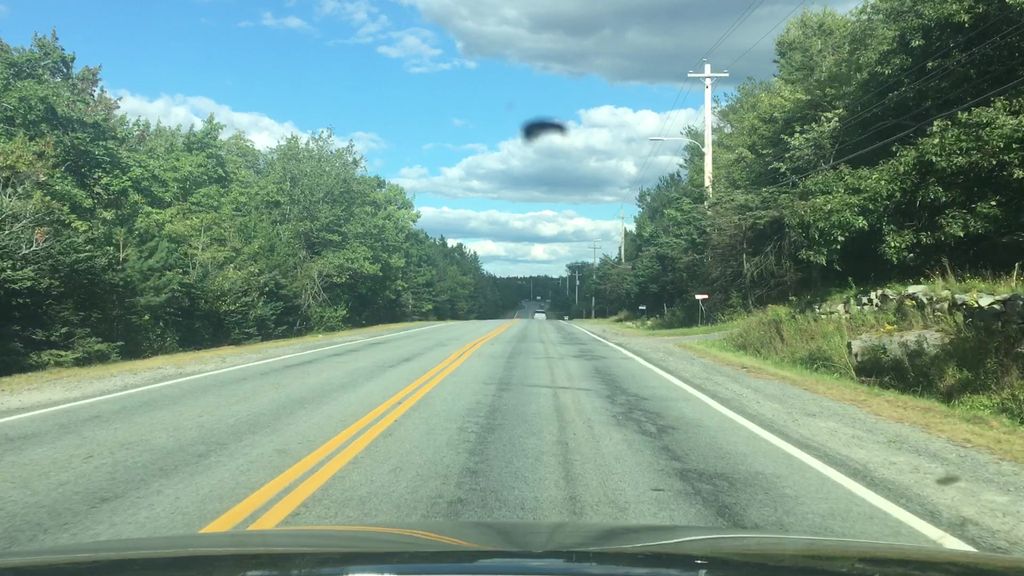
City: halifax